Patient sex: M
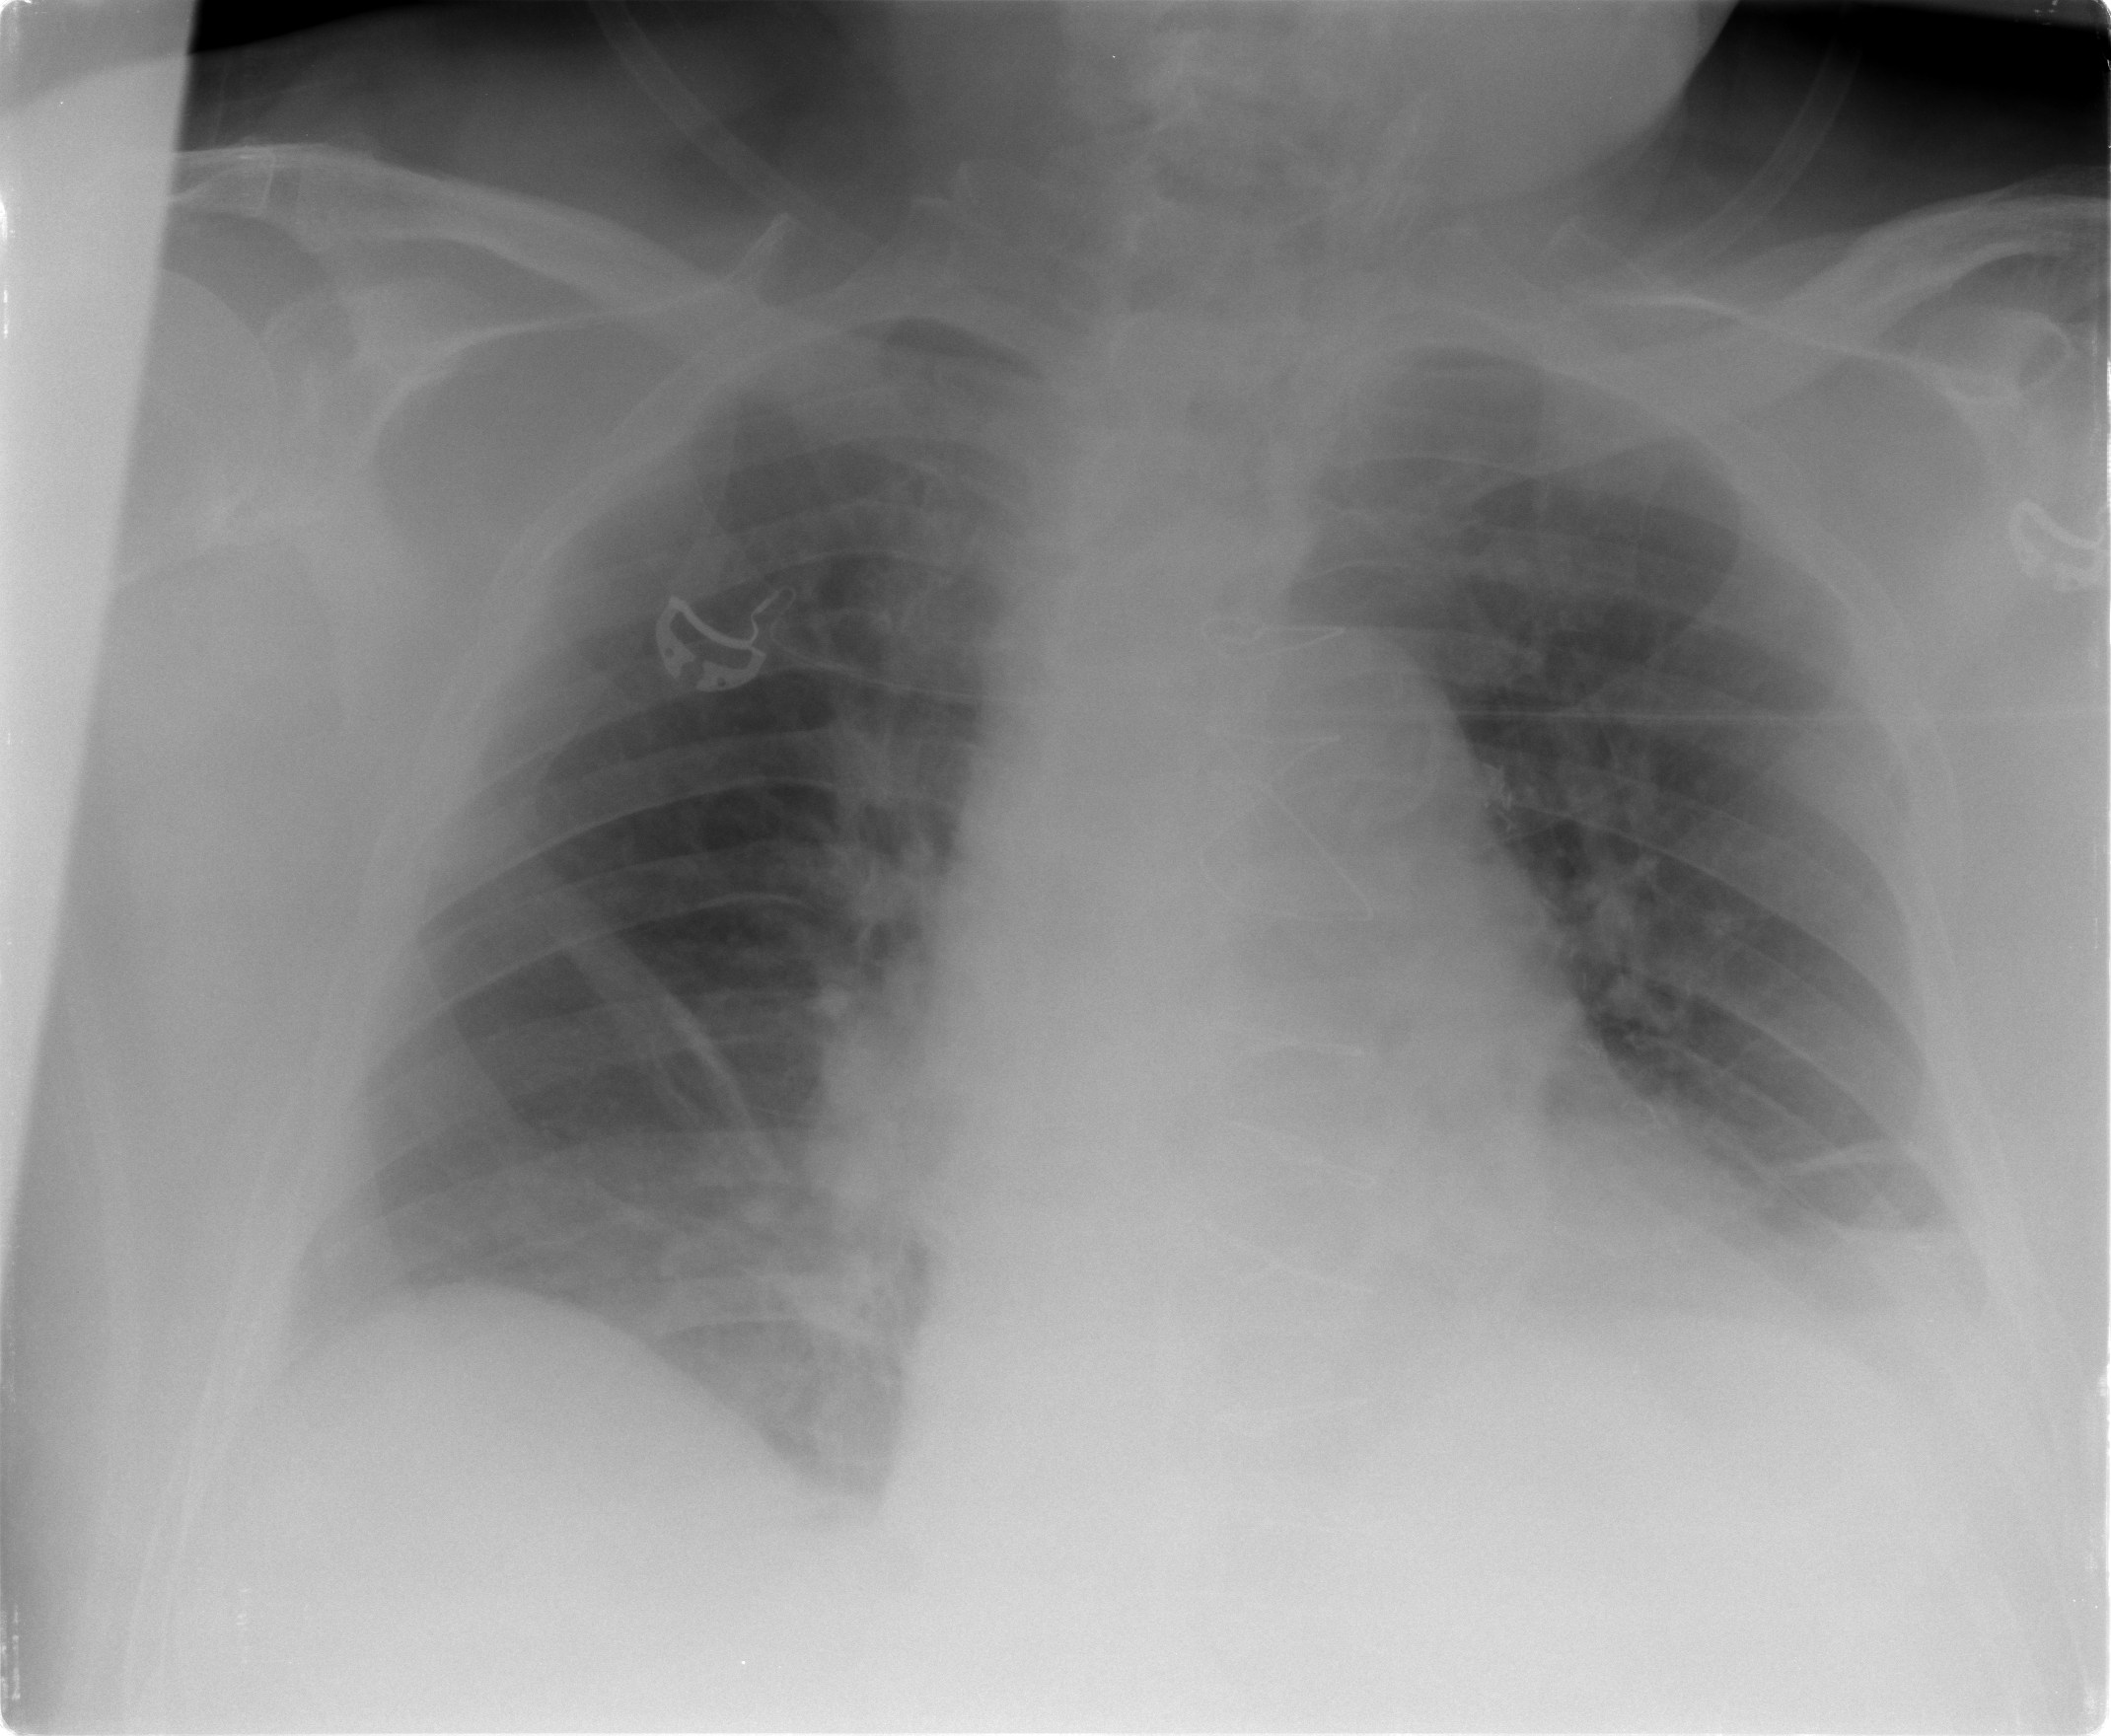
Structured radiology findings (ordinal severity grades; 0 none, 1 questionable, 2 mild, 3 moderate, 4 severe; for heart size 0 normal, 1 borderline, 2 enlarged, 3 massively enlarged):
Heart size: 0
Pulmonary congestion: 0
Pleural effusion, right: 2
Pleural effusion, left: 3
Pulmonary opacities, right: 0
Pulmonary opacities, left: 0
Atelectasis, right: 2
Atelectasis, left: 2